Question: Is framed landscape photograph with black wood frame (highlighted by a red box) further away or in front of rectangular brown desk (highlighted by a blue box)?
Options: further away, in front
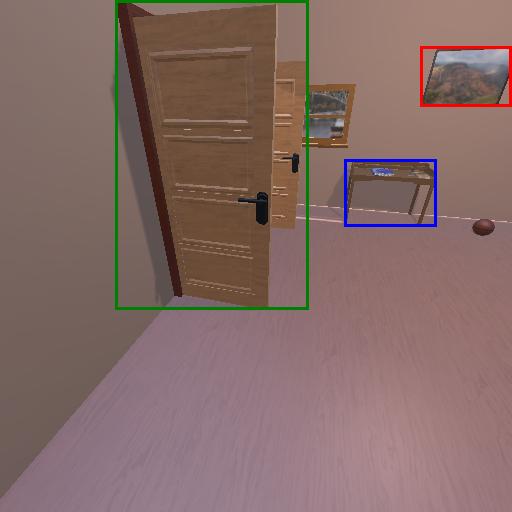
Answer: further away